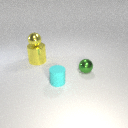
large yellow metal cylinder behind small cyan rubber cylinder